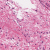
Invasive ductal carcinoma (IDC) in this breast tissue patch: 0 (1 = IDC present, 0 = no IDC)